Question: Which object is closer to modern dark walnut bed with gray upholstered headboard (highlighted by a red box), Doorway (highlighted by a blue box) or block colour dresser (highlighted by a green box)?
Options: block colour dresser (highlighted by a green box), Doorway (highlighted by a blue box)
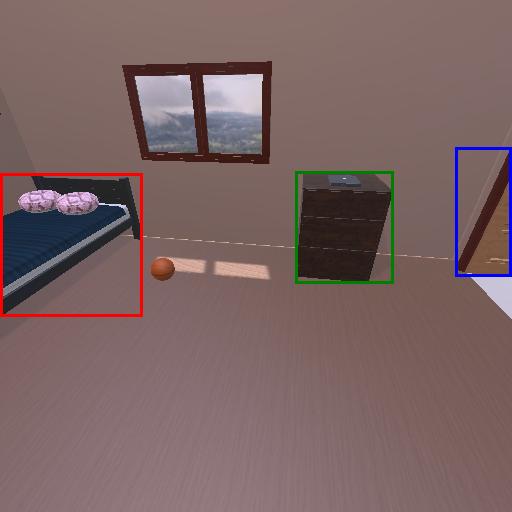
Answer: block colour dresser (highlighted by a green box)